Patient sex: M
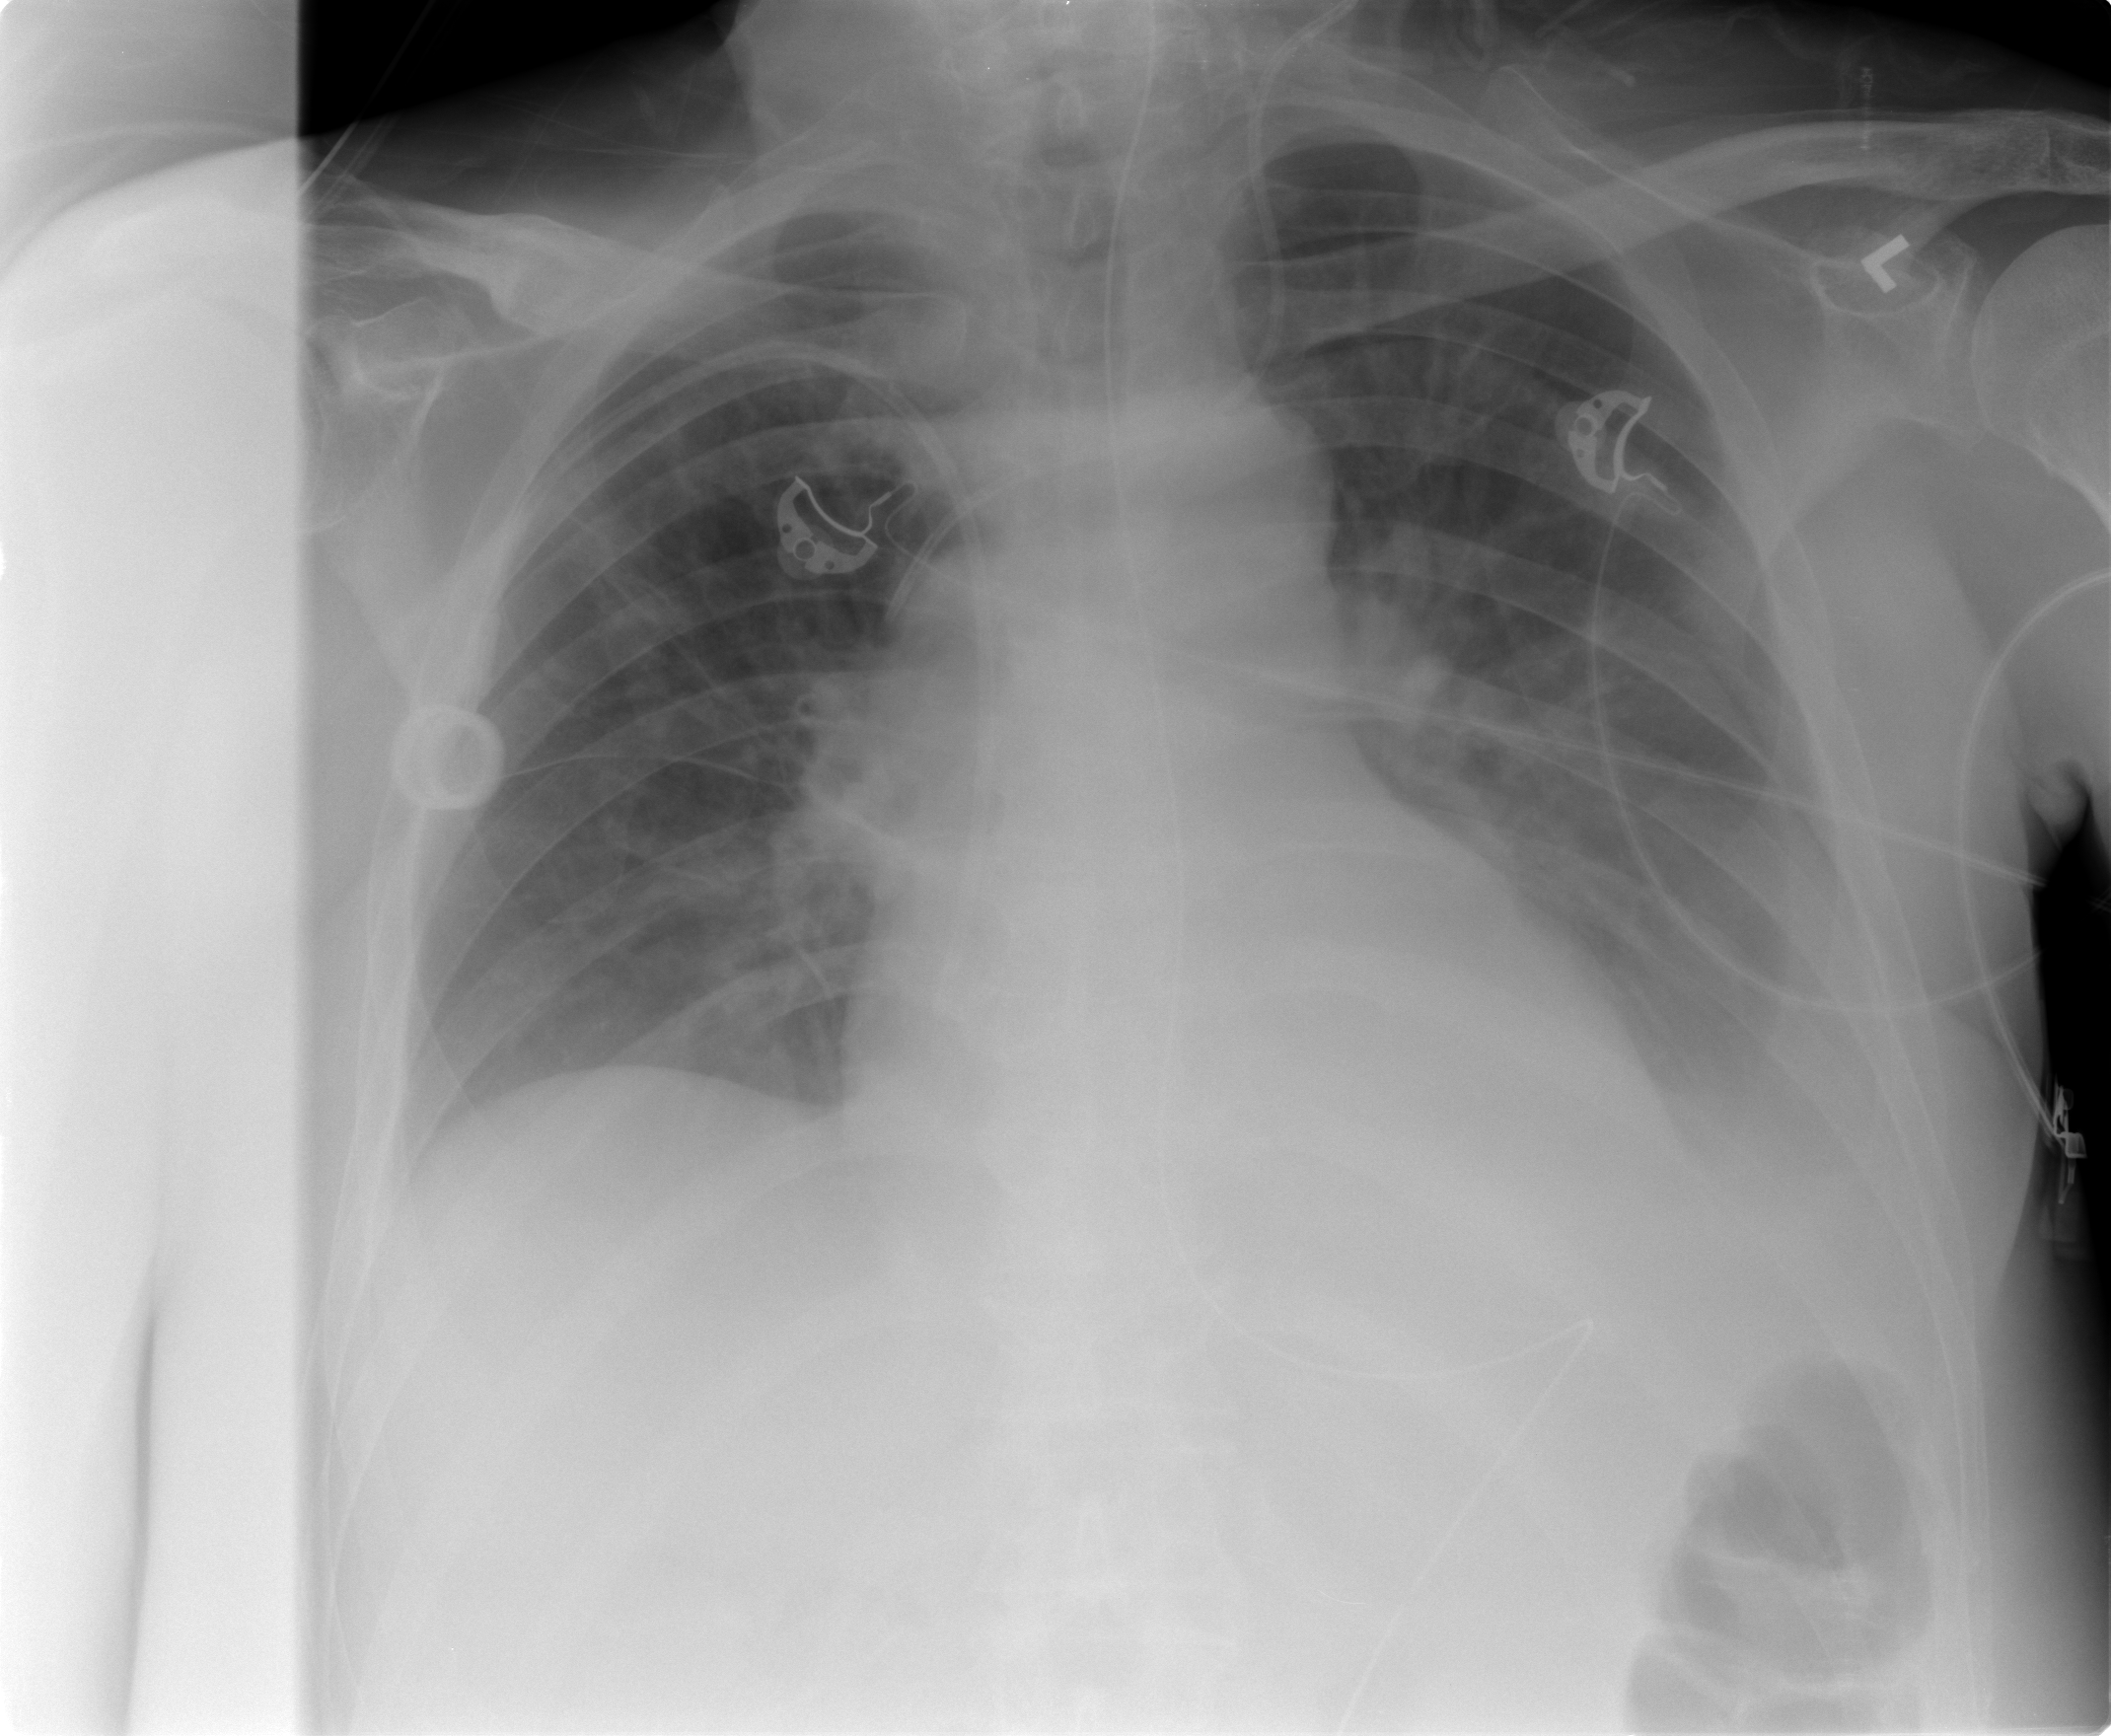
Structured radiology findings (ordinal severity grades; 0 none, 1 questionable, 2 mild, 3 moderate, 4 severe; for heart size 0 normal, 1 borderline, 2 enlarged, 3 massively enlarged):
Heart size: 0
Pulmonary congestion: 3
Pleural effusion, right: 2
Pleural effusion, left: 2
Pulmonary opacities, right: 2
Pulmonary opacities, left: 2
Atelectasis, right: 2
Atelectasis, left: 2